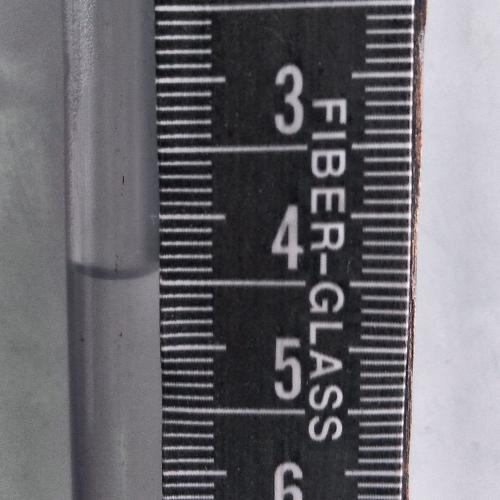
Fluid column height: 4.4 cm